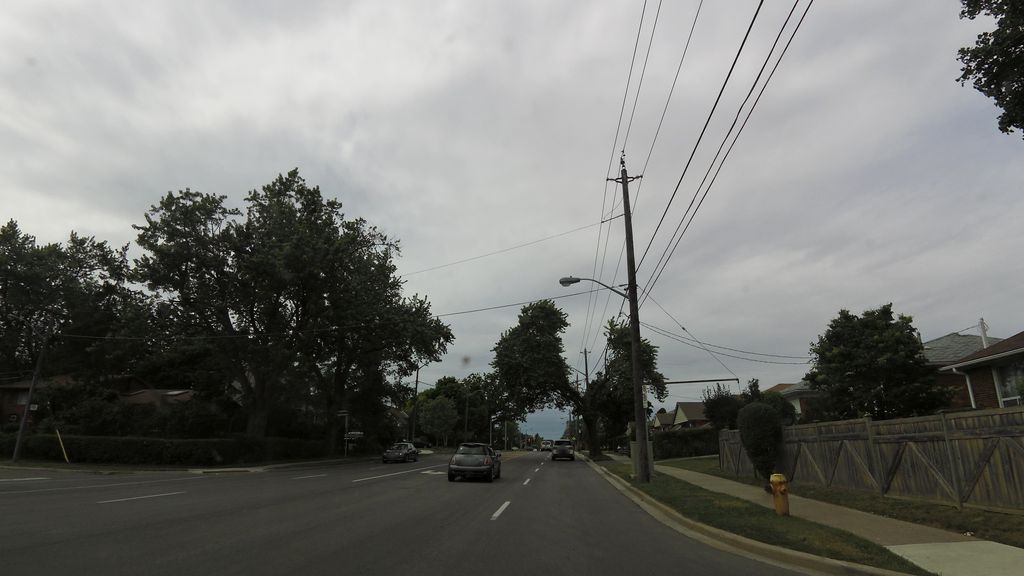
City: toronto